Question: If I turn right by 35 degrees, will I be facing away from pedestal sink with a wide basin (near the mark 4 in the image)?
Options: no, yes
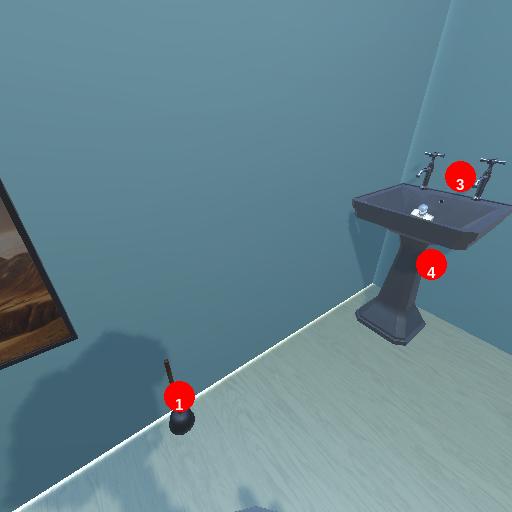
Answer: no